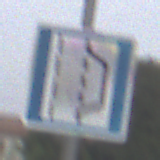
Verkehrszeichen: NothalteUndPannenbucht
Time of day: Midday
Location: Outdoor (Suburban)
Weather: Overcast
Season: NotSpecified
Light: Natural